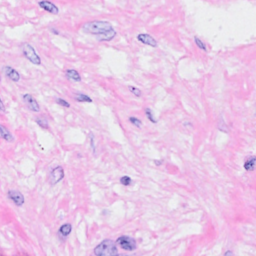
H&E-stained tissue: Breast